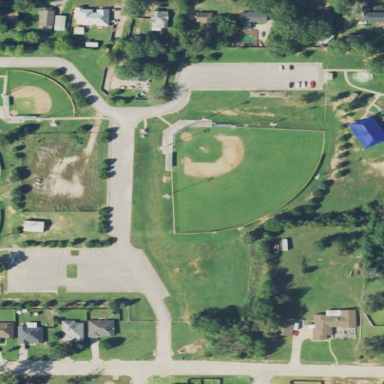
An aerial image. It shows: Baseball pitch for leisure land activities.